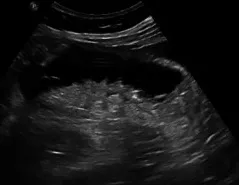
Dilated bowel loop.
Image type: radiology (ultrasound)